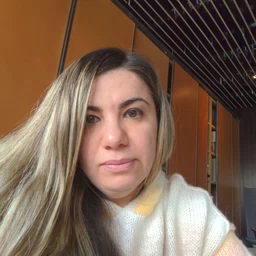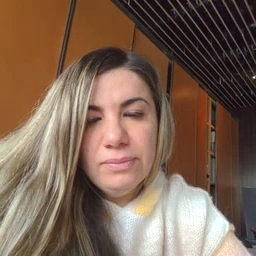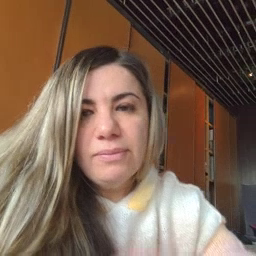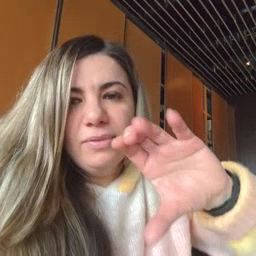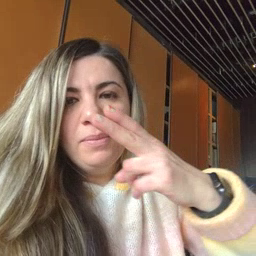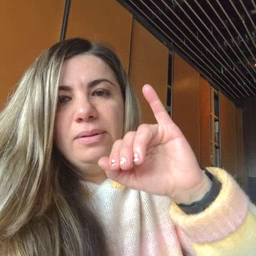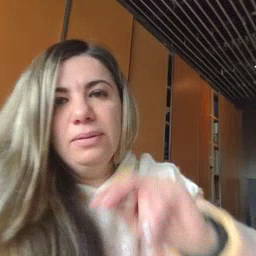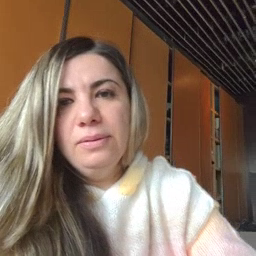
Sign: chin